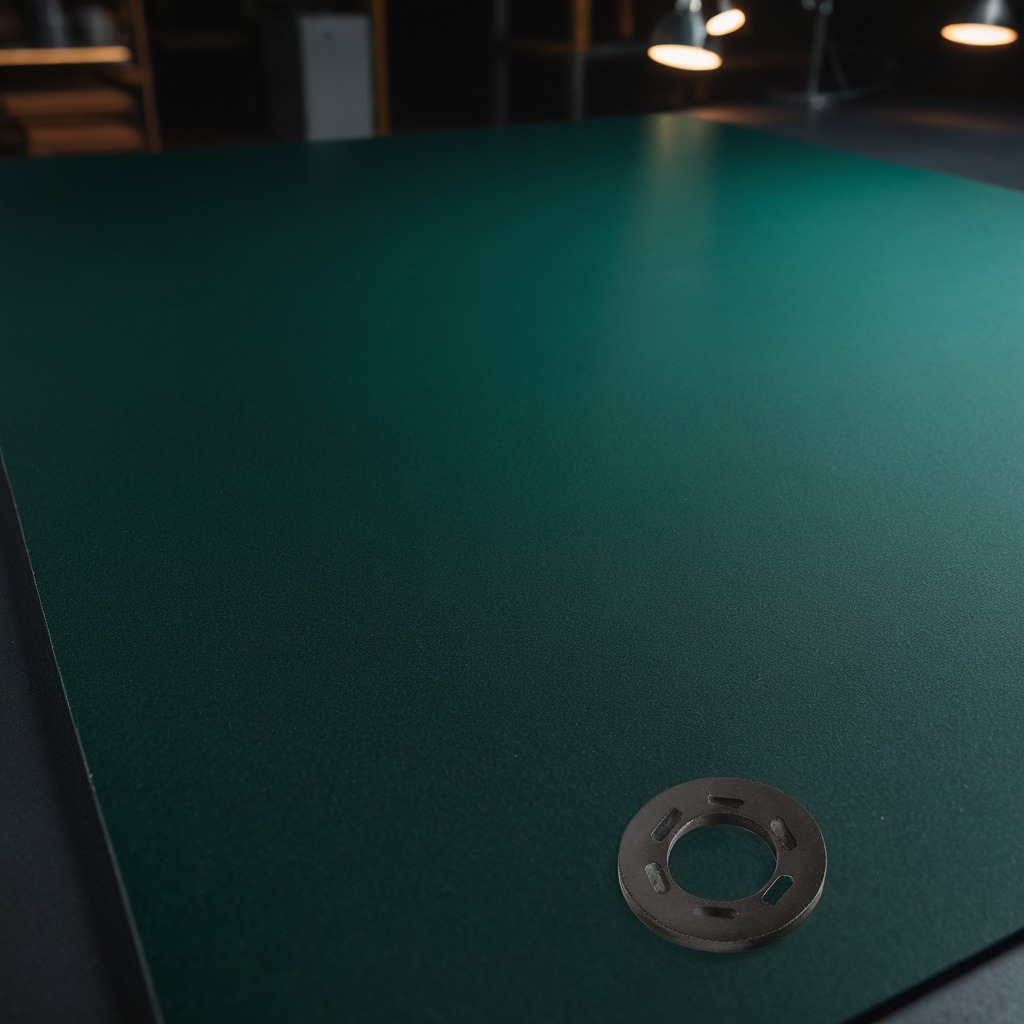
A flat metal washer is lying on the green rubber mat inside a workshop at night.